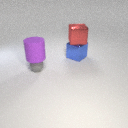
large purple rubber cylinder above small gray rubber sphere